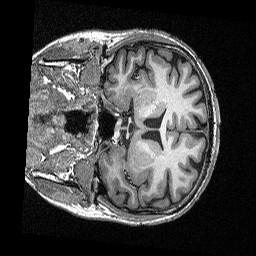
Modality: T1map
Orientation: coronal